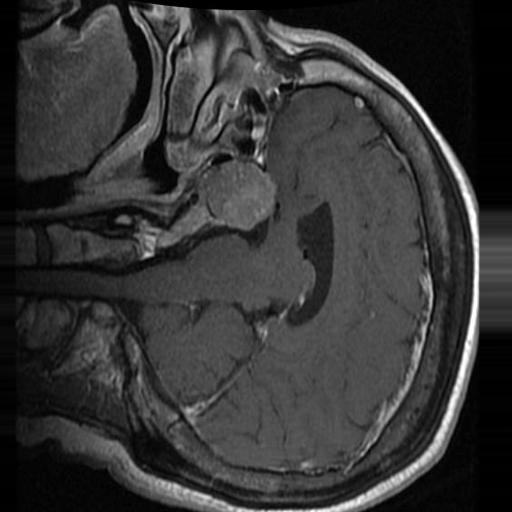
Label: brain_tumor